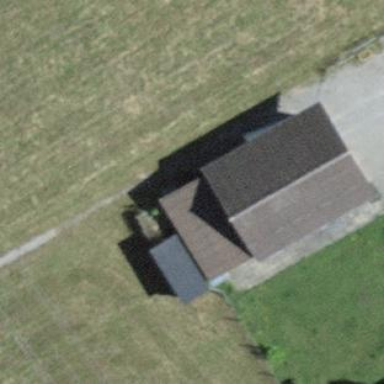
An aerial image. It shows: Garage building.